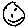
Label: smiley face